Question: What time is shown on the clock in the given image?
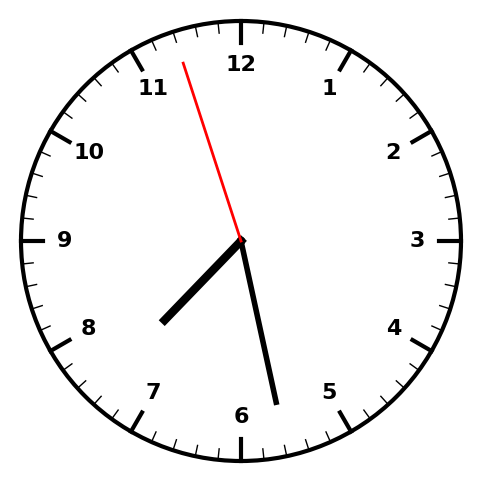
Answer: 07:27:57